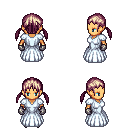
a pixel art fantasy rpg character, female body template, human, tanned skin, underdress, metal pants, white blonde twin-tailed hairstyle, metal gloves, metal boots, four views (front, back, left, right), 2x2 character sprite sheet, small pixel art, hard edges, no anti-aliasing